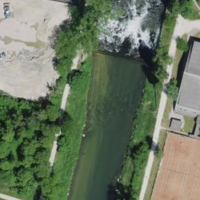
EUNIS habitat code: 55
Species observed at this site:
Milvus milvus
Alcedo atthis
Cinclus cinclus